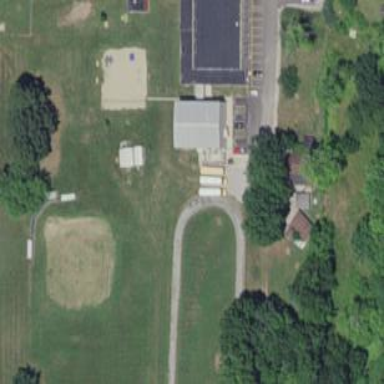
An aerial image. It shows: School.